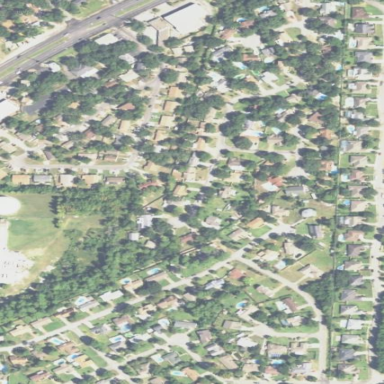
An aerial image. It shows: This residential area consists of single-family homes.